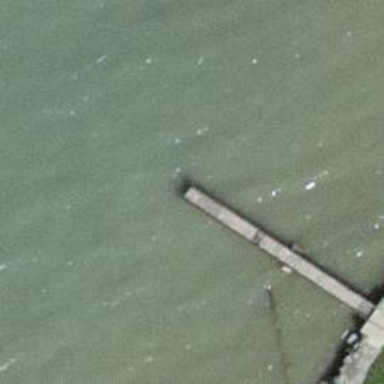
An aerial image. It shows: Man-made pier.